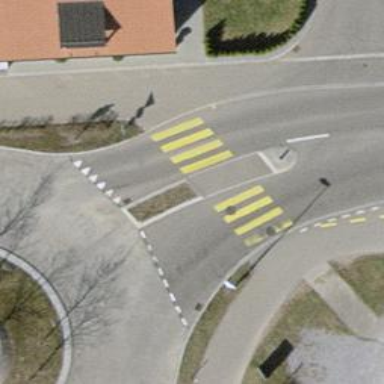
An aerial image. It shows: Uncontrolled zebra crossing on the road.